Question: So i'am using graphics2d to draw a grid on a JPanel.
But when i resize the window it will end with weird results.
'''
@Override
public void paintComponent(Graphics g) {
super.paintComponent(g);
Graphics2D g2d = (Graphics2D)g;
g2d.setRenderingHint(RenderingHints.KEY_ANTIALIASING, RenderingHints.VALUE_ANTIALIAS_ON);
/*
* Draw the background
*/
boolean isWhite = false;
for(int x = 0; x < getSize().width/8; x++){
for(int y = 0; y < getSize().height/8; y++){
if(isWhite){
g2d.setColor(Color.white);
isWhite = false;
}else{
g2d.setColor(Color.LIGHT_GRAY);
isWhite = true;
}
g2d.fillRect(8*x, 8*y, 8, 8);
}
}
g2d.dispose();
}
'''
So instead of drawing 8x8 squares it will draw horizontal rectangles (getSize().width()x8).
---
Update
I'am drawing a grid that will fill an entire JPanel. So when the window is resizing the grid will expand and that works. But it will draw weird shapes(Sometimes). The grid-cell have a constant size of 8x8

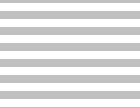
Answer: Use next fix:
'''
boolean isWhite = false;
boolean isWhiteLastLine = isWhite;
for(int x = 0; x < getSize().height; x=x+8){
for(int y = 0; y < getSize().width; y=y+8){
if(y == 0){
isWhiteLastLine = isWhite;
}
if(isWhite){
g2d.setColor(Color.white);
}else{
g2d.setColor(Color.LIGHT_GRAY);
}
g2d.fillRect(y, x, 8, 8);
isWhite = !isWhite;
if(y+8 >= getSize().width){
isWhite = !isWhiteLastLine;
}
}
}
'''